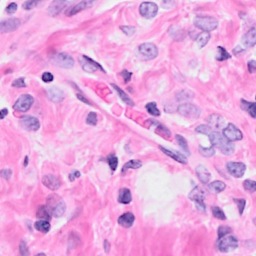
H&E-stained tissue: Breast